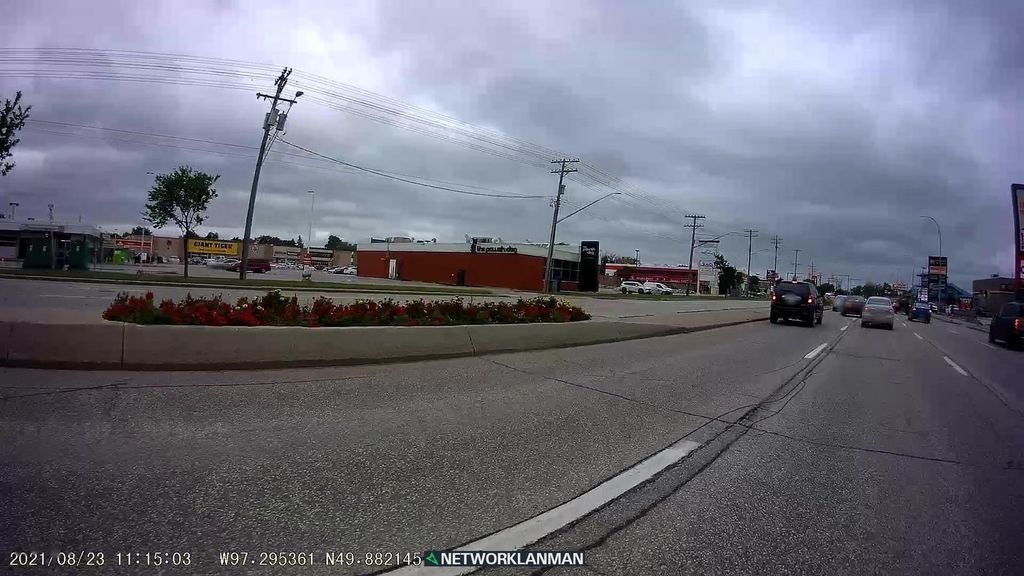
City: winnipeg